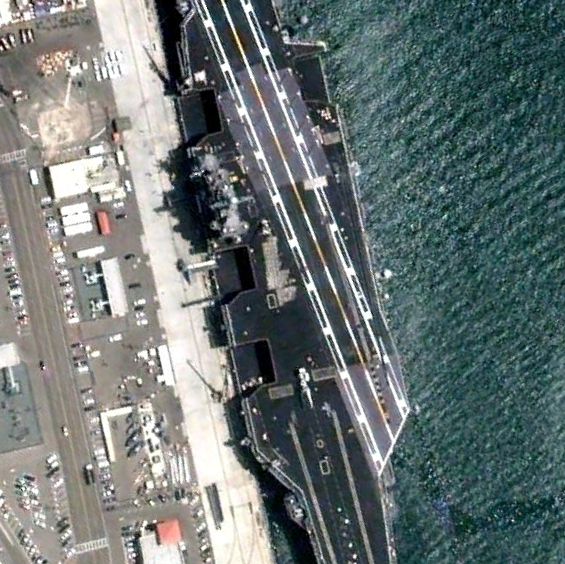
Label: Nimitz-class_aircraft_carrier